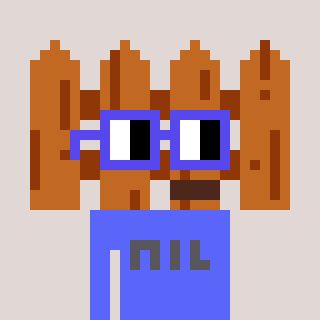
a pixel art character with square blue glasses, a fence-shaped head and a purple-colored body on a warm background